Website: home-depot
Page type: delivery-shipping
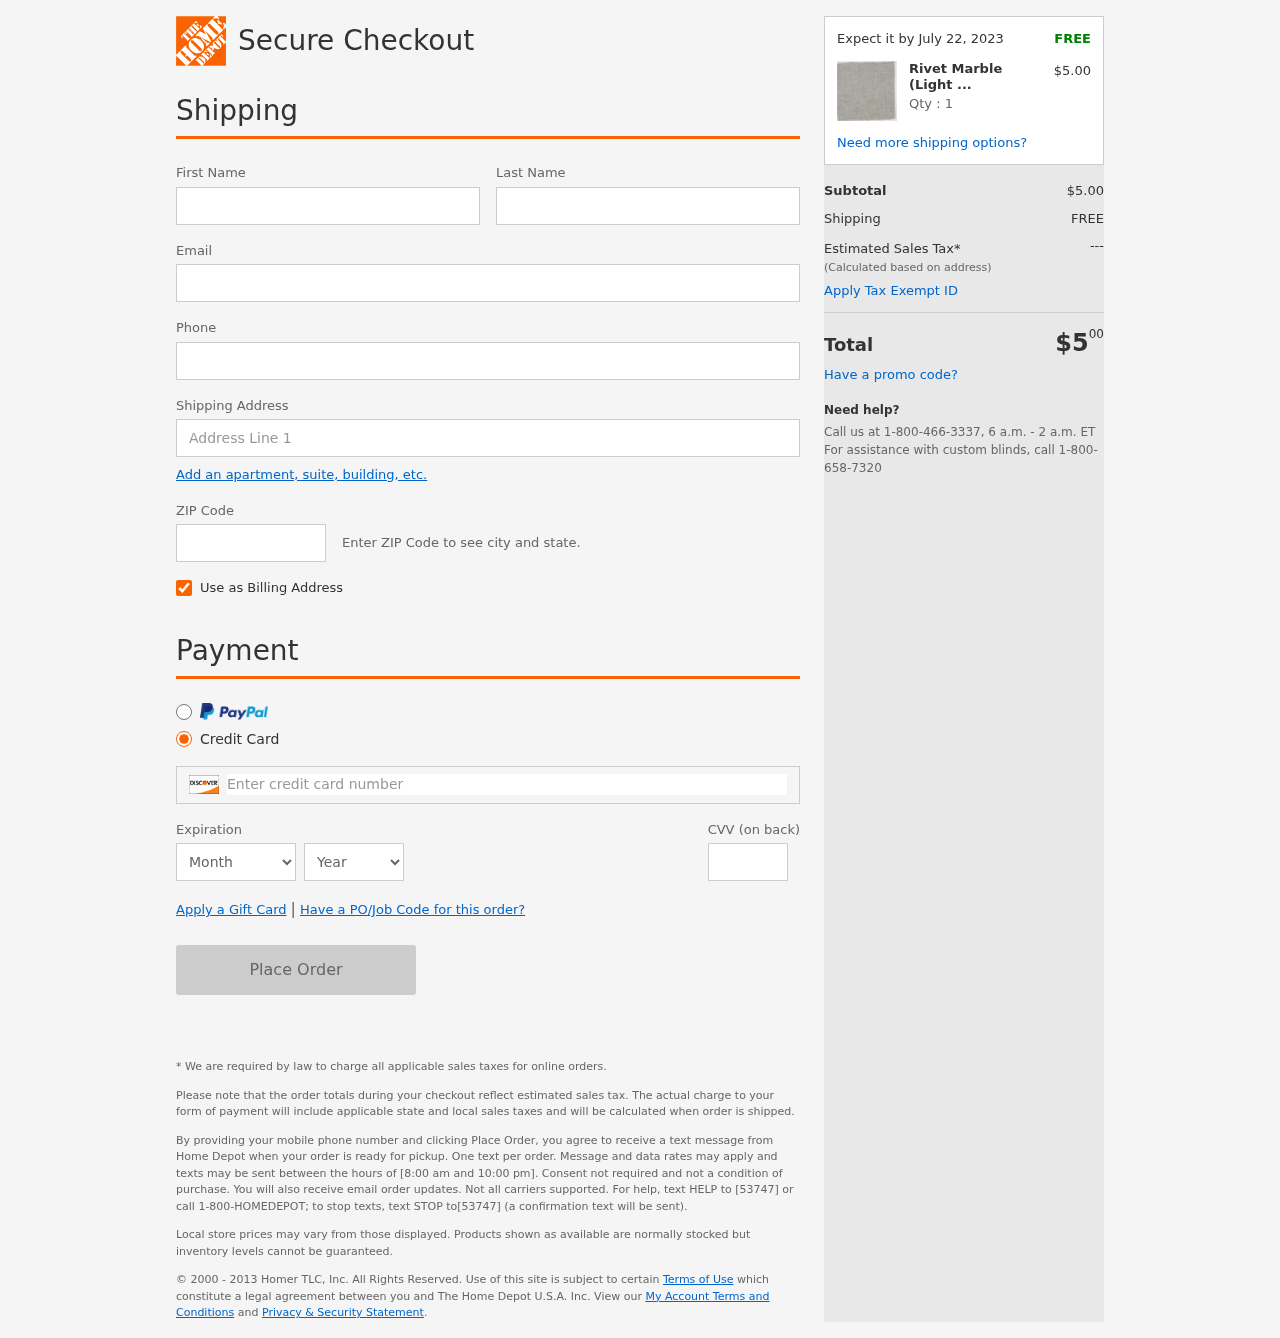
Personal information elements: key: PII_CARD_CVV
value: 965
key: PII_CARD_EXPIRY_MONTH
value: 05
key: PII_CARD_EXPIRY_YEAR
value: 27
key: PII_CARD_NUMBER
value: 6011 5290 5161 0154
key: PII_EMAIL
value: ssmith@gmail.com
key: PII_FIRSTNAME
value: Stacy
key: PII_LASTNAME
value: Smith
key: PII_PHONE
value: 3229775083
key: PII_POSTCODE
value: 93741
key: PII_STREET
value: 92054 Reed Corner Apt. 131
Product elements: key: PRODUCT1_NAME
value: Rivet Marble (Light Grey) Swatch, Rivet
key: PRODUCT1_PRICE
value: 5
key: PRODUCT1_QUANTITY
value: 1
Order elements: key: ORDER_DELIVERY_DATE
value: Expect it by July 22, 2023
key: ORDER_SUBTOTAL
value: $5.00
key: ORDER_SHIPPING_COST
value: FREE
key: ORDER_TOTAL
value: $500